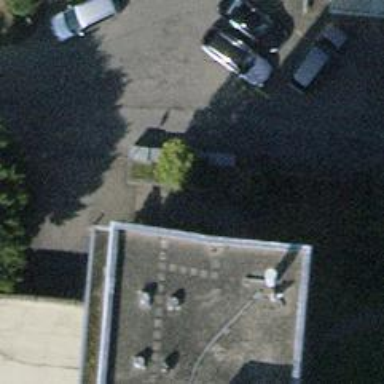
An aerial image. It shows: Set of steps on the road.